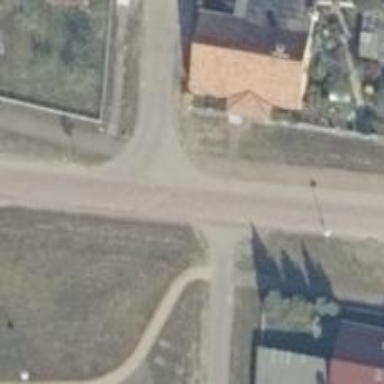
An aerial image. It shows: Smoothly paved residential road.